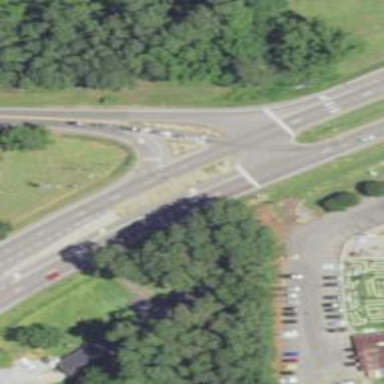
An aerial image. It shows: Asphalt trunk link road.